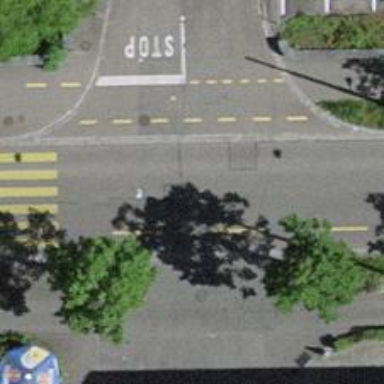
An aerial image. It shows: Asphalt primary highway with cycle lane on the left and cycle track on the right.